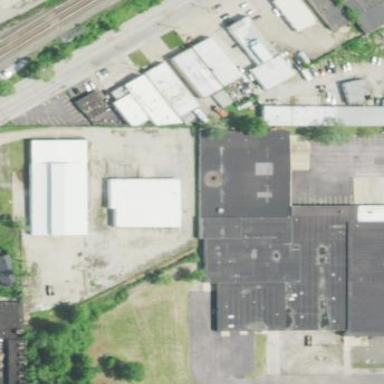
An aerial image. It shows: Historic factory.